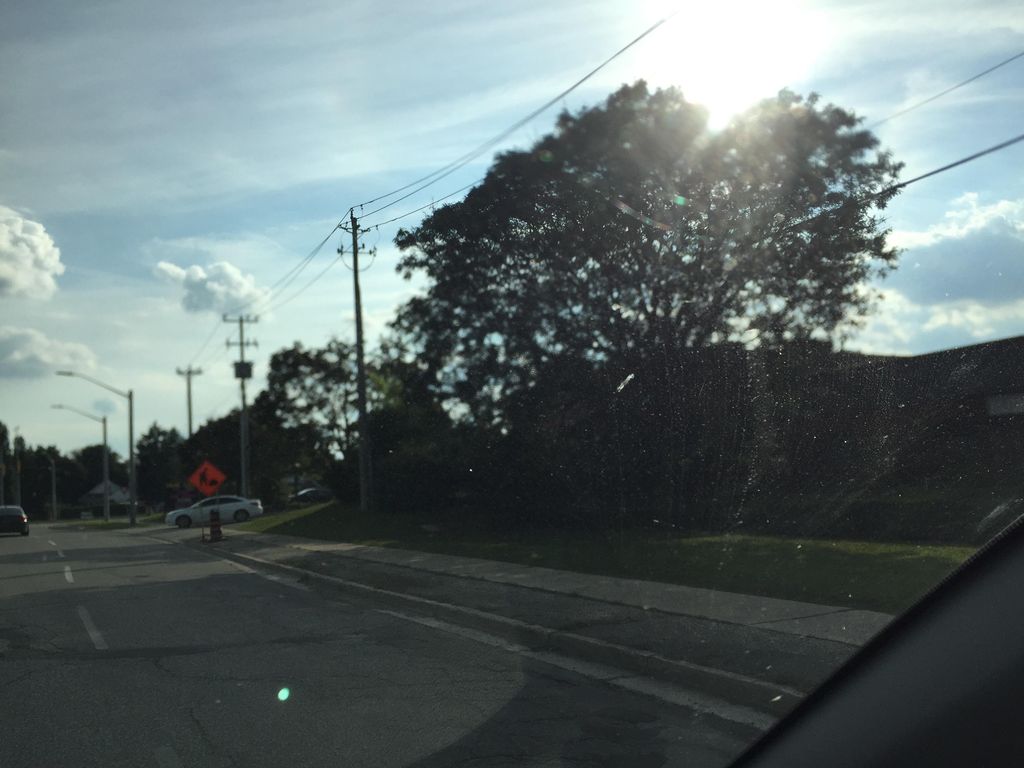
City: kitchener-waterloo